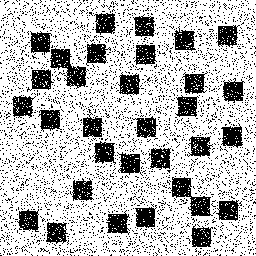
Squares: 32
Triangles: 0
Stars: 0
Total shapes: 32